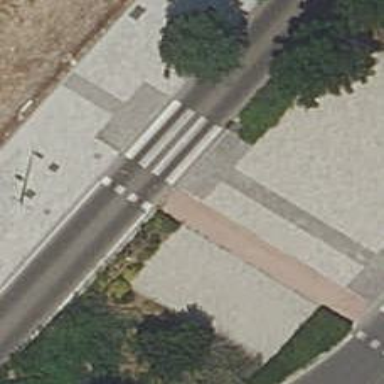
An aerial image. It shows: Uncontrolled crossing on the road.